Question: really simpel markup:
'''
<div id="page-wrap">
<div class="post horizontal">
<h2>Headline 01</h2>
<div class="entry">
<p>Lorem ipsum dolor...</p>
<p class="image"><img class="alignnone" src="some.jpg" alt="" width="1024" height="768"></p>
<p class="image"><img class="alignnone" src="some.jpg" alt="" width="1024" height="768"></p>
<p class="image"><img class="alignnone" src="some.jpg" alt="" width="1024" height="768"></p>
</div>
</div>
<div class="post horizontal">
<h2>Headline 02</h2>
<div class="entry">
<p>Lorem ipsum dolor...</p>
<p class="image"><img class="alignnone" src="some.jpg" alt="" width="1024" height="768"></p>
<p class="image"><img class="alignnone" src="some.jpg" alt="" width="1024" height="768"></p>
<p class="image"><img class="alignnone" src="some.jpg" alt="" width="1024" height="768"></p>
</div>
</div>
</div>
'''
my css looks like this:
'''
.horizontal {
overflow-x:scroll;
clear:both;
}
.horizontal p {
float:left;
width:500px;
padding:0 20px 20px 0;
}
.horizontal p.image {
width:1024px;
}
'''
I have no idea how I can create horzizontal "frames" like the mockup beneath without using actual frames.
Right now, the images do not float because the with of .horizontal is 100% inside of #page-wrap. So they are aligned underneath each other. I want all images to be side by side within .horizontal. Each lane should have a seperate scrollbar that lets me scroll through the images.
I want to create this:

Any idea how to solve this?
Moreover I have a few more things I don't know how to solve... e.g. the scrollbars or each .horizontal should just appear if there is actual content that has to be scrolled (if there are no images the scollbar shouldn't be there)
thank you for your help
btw. I'm using jquery in my project, is this only possible with js?
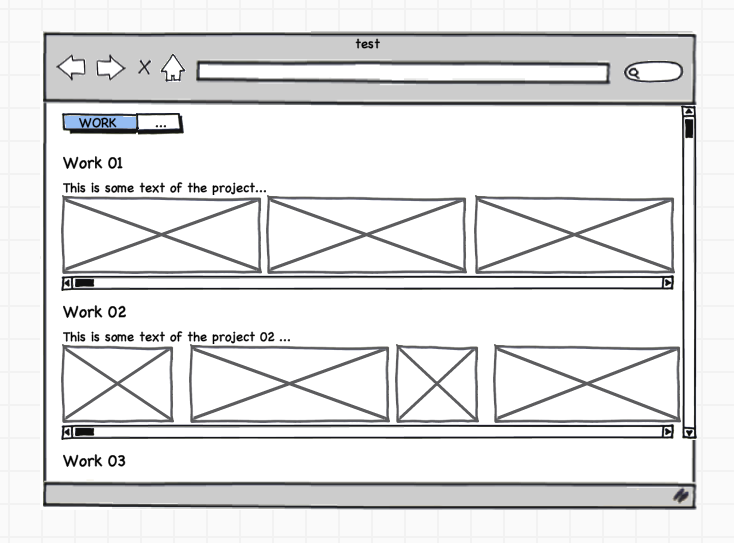
Answer: From the mockup you have posted, I gather this:
1. Even though the markup has each image in its own paragraph, you want them to be displayed inline, within the same line.
2. You want that container to have a horizontal scroll bar.
3. The images should use said scroll bar, by not wrapping onto multiple lines when their total width grows above the width of the container.
Such layout can be implemented using CSS like this:
'''
.horizontal p.image {
display: inline; /* 1 */
}
.entry {
overflow-x: scroll; /* 2 */
white-space: nowrap; /* 3 */
}
'''
Here's a demo using the above CSS with your markup (width/height constraints on images dropped to make it display better in a small window): <URL>
Replace 'overflow-x: scroll' with 'overflow-x: auto' if the scroll bar is only to show up when there are (wide) enough images to require a scroll bar.